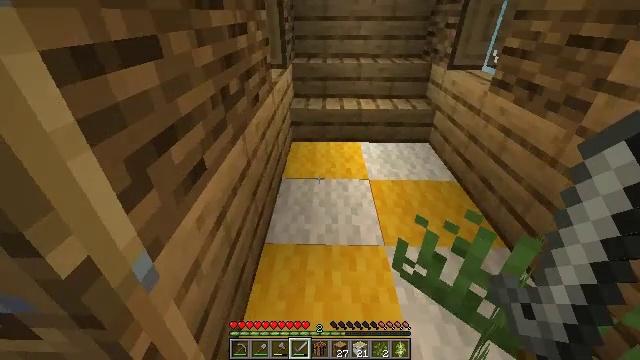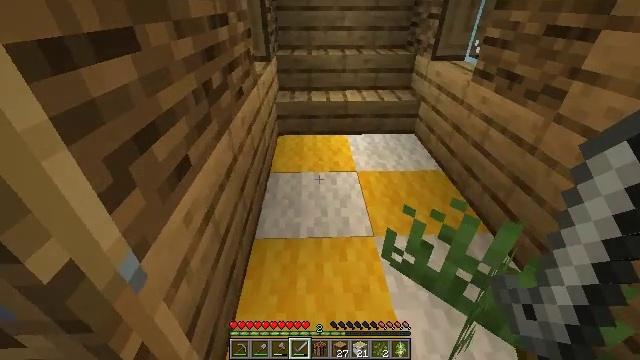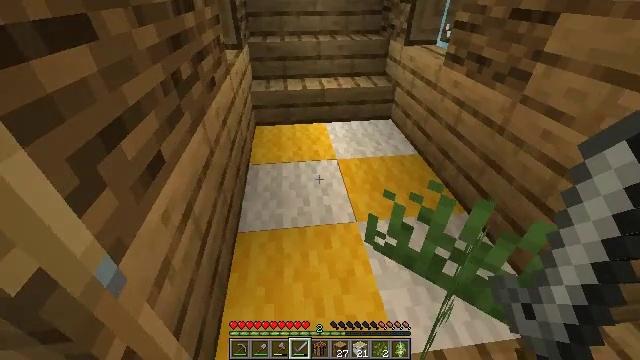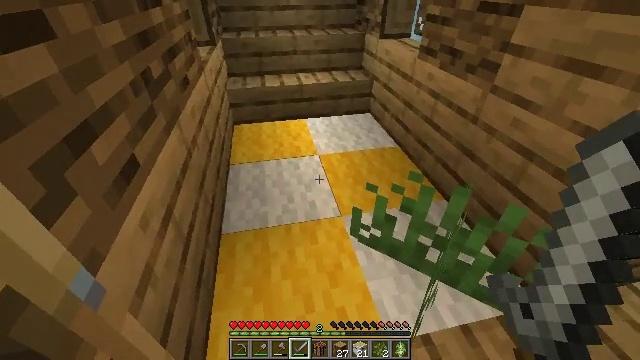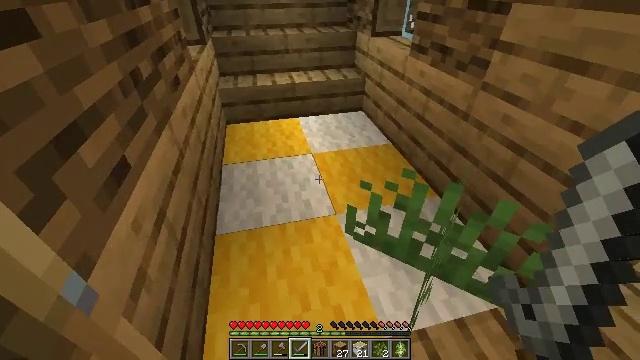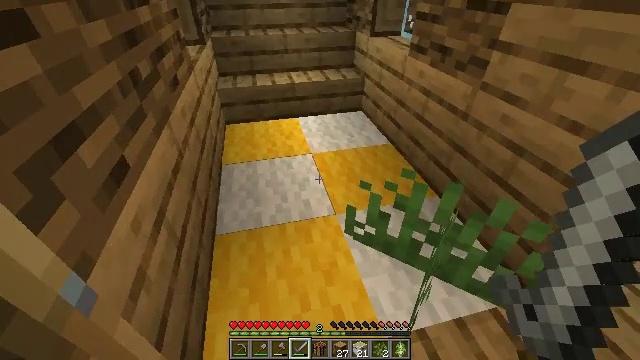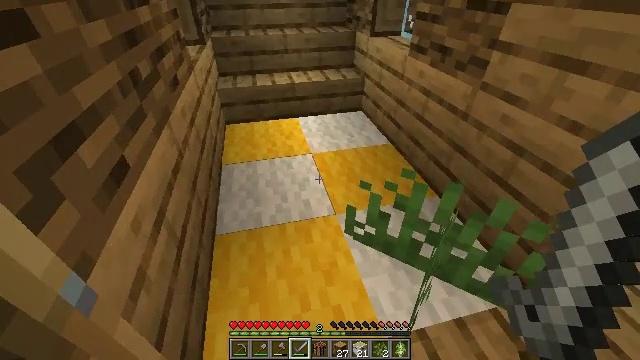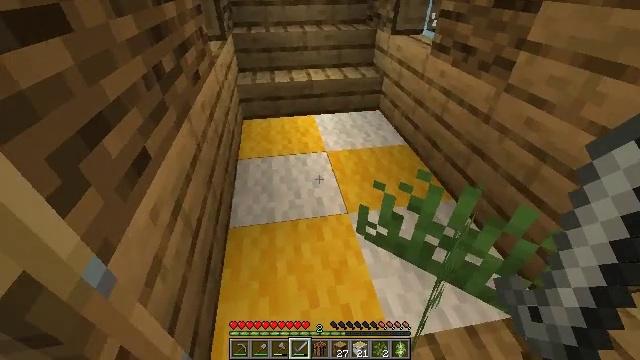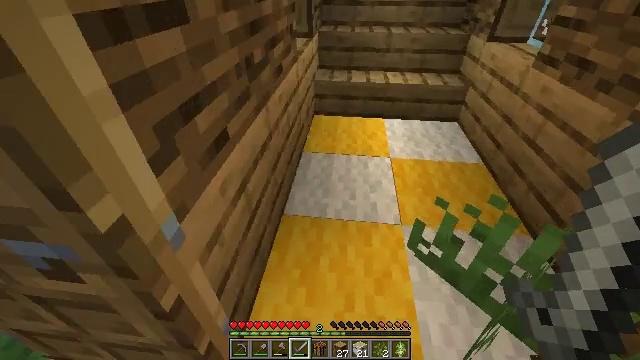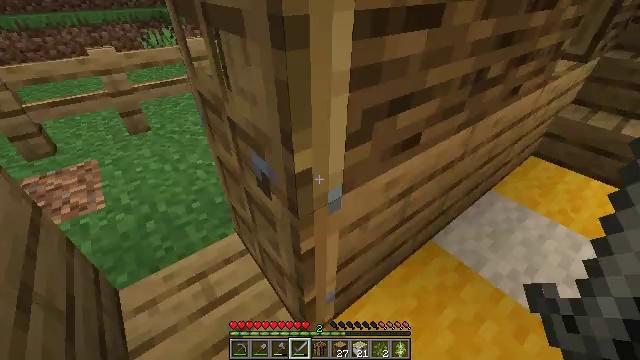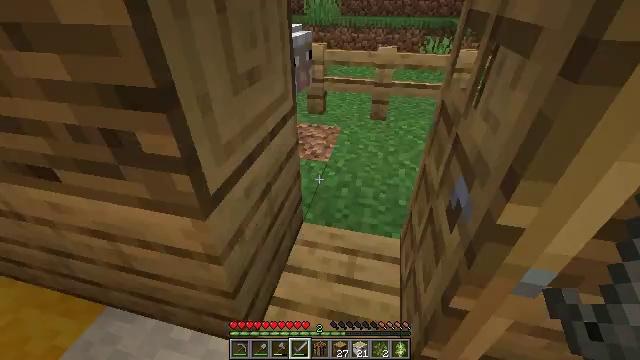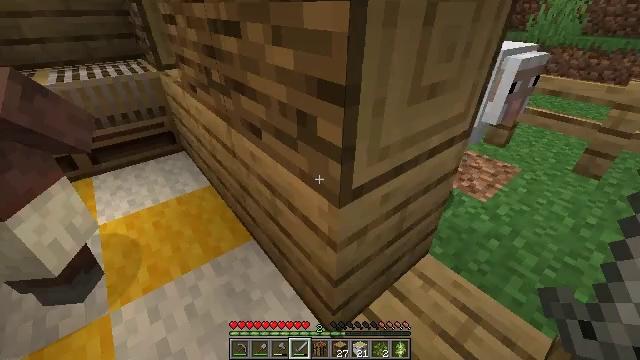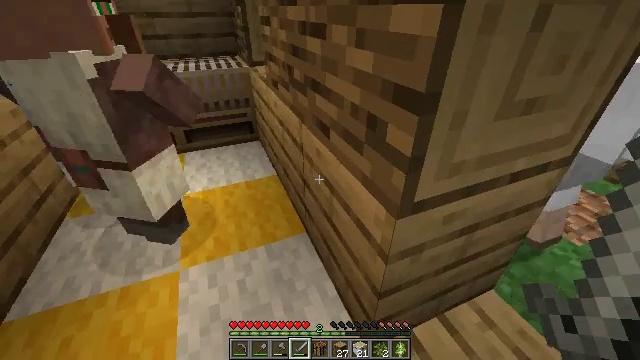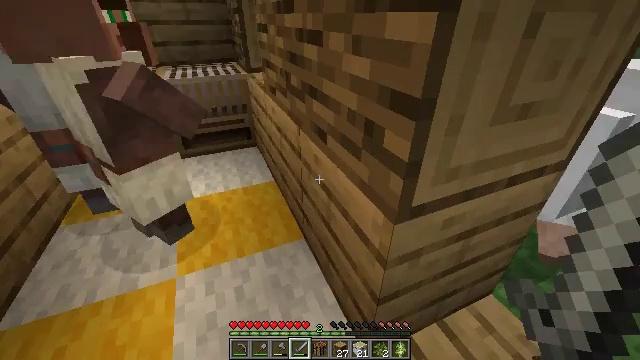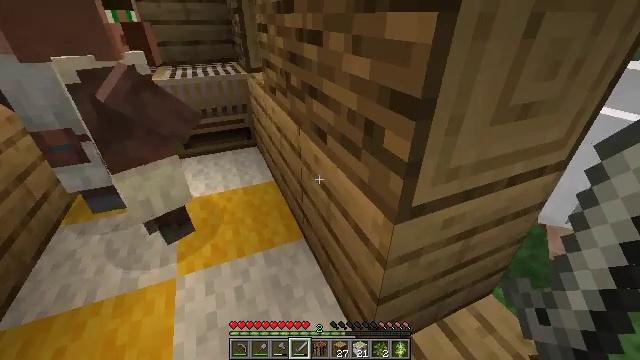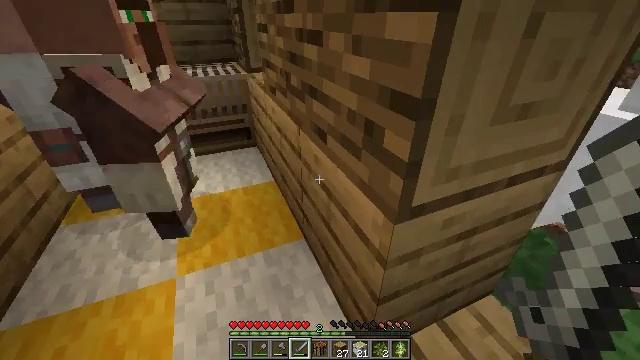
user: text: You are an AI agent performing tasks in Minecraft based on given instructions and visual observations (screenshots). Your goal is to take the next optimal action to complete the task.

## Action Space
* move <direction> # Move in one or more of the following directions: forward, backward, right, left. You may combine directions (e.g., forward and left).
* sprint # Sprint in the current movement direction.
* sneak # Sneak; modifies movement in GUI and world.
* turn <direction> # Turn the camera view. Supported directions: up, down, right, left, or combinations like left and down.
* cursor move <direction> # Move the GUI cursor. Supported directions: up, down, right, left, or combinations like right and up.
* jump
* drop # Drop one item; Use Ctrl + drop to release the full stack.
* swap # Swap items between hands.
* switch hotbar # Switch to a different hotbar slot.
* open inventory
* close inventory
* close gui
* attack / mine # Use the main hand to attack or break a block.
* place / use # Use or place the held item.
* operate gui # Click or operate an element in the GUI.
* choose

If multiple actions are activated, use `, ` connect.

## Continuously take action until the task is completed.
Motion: motion action
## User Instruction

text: Remove the yellow bed.
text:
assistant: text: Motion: turn right and down
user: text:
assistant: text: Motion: turn right and down
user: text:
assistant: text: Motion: turn right
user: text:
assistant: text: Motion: turn right
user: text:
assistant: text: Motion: no_op
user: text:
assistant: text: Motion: no_op
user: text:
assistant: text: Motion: turn left
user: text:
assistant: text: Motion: turn left
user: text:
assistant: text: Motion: turn left
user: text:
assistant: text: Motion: turn left and up
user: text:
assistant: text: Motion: turn left and up
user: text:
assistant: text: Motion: turn left
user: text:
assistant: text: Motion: turn up
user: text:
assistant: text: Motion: no_op
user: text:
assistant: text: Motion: no_op
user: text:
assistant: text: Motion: no_op
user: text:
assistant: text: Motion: no_op
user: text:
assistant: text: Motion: turn left
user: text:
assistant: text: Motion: turn left and up
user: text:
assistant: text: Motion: turn left and up
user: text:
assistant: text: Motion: turn left and up
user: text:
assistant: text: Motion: turn up
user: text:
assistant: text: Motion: turn up
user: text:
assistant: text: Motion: no_op
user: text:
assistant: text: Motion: no_op
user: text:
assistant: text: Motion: no_op
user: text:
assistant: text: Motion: no_op
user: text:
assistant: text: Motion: move left
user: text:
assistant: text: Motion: move left
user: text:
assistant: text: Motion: move left, turn right